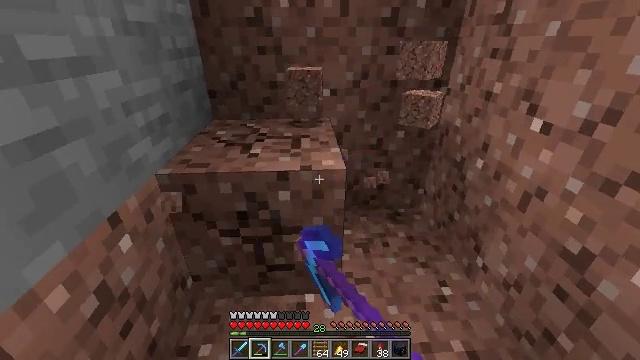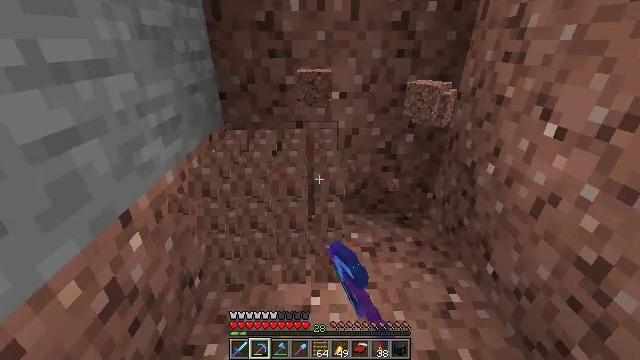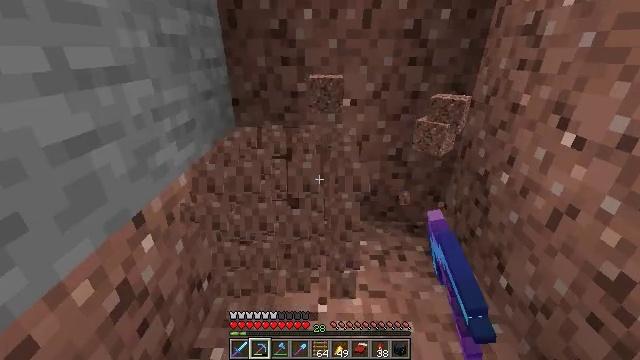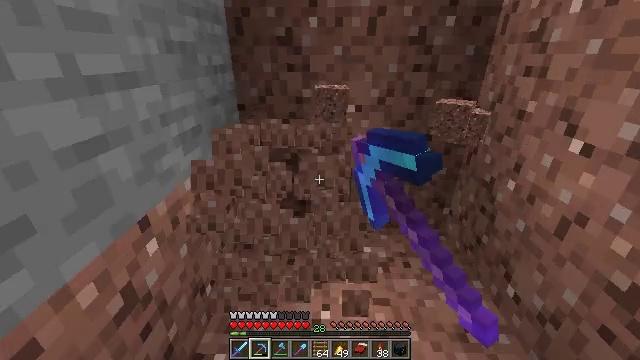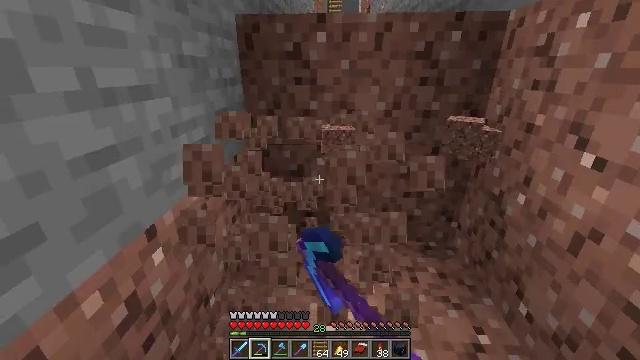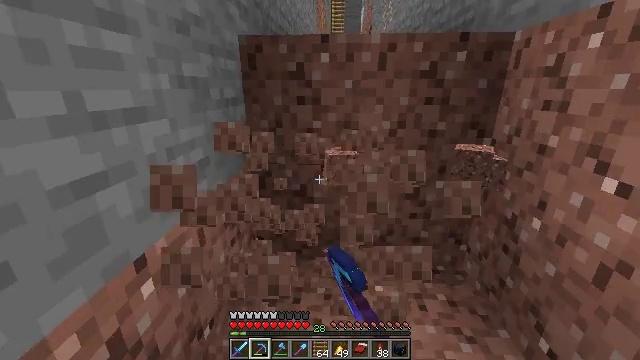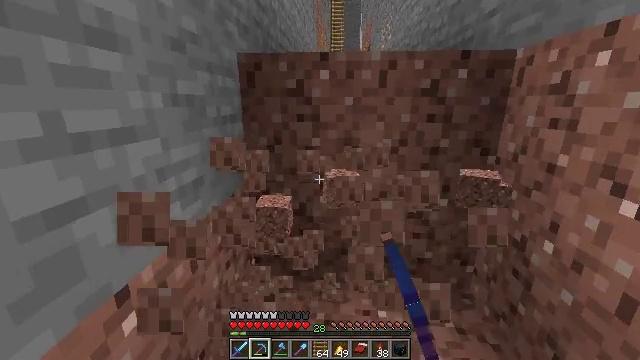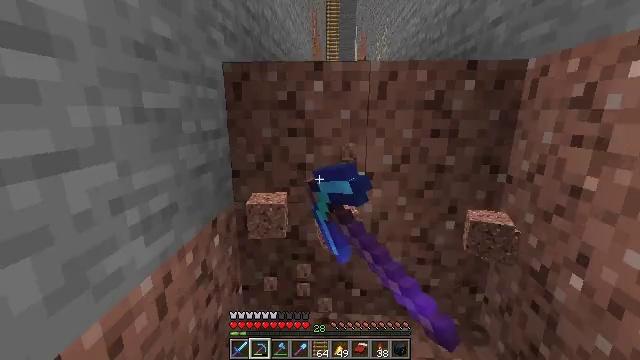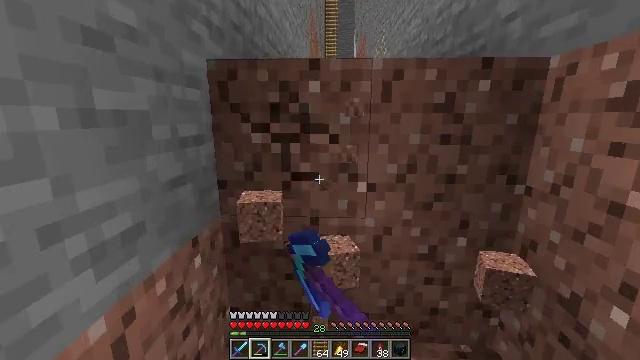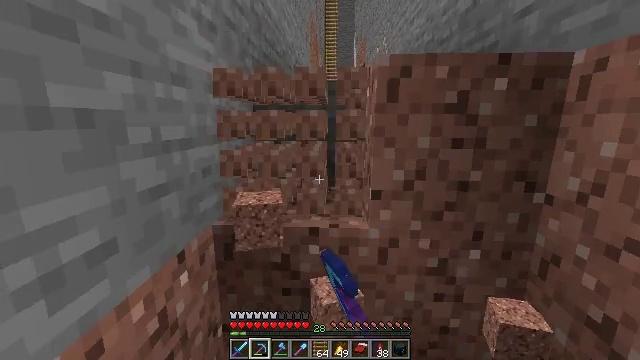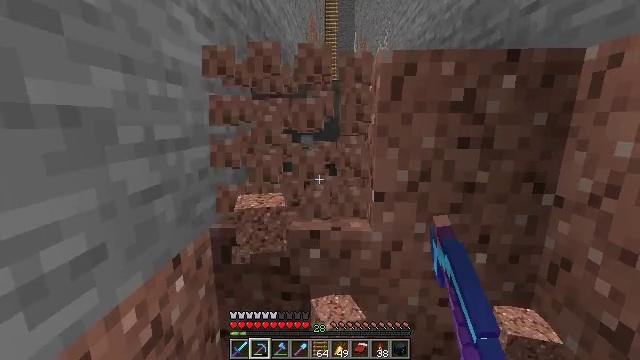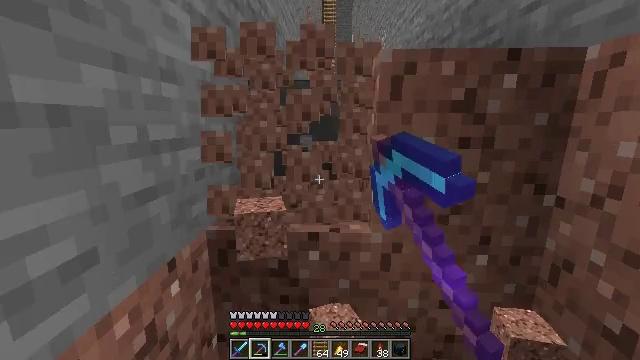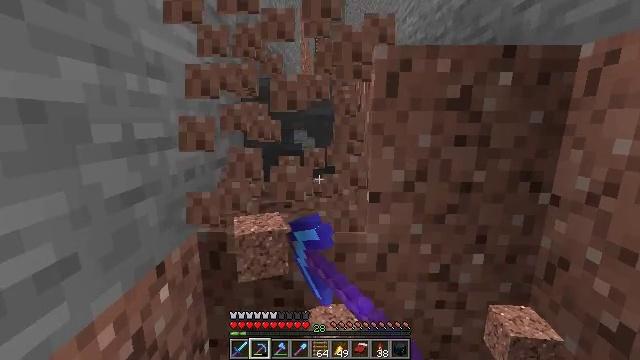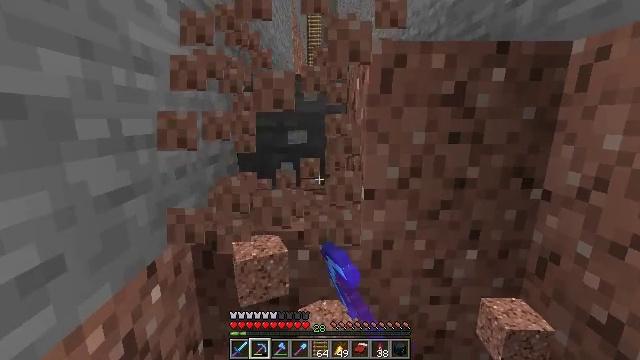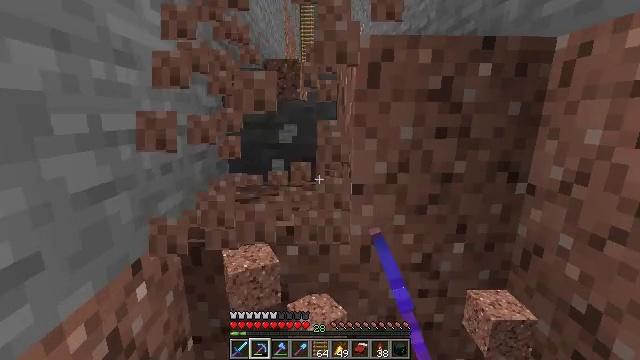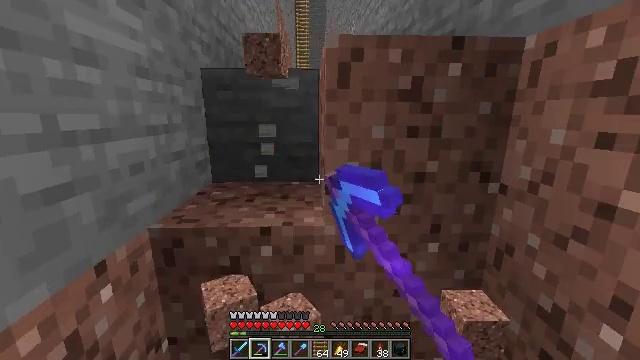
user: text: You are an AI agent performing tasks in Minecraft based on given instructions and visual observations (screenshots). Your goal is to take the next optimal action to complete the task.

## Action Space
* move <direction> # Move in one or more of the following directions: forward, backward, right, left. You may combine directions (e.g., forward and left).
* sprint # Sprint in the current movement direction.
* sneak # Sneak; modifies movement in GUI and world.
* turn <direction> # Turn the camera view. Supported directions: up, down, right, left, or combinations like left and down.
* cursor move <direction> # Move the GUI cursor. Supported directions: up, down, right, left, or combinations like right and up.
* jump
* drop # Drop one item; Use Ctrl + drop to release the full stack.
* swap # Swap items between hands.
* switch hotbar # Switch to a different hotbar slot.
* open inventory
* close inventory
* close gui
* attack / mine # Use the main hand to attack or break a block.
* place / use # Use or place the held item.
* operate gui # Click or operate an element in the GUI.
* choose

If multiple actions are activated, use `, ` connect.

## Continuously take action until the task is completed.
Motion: motion action
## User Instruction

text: Get granite from underground.
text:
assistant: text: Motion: turn left, attack / mine
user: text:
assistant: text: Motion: turn left and up, attack / mine
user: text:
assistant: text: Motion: turn left and up, attack / mine
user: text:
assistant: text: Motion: turn left and up, attack / mine
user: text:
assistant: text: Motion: move forward, turn up, attack / mine
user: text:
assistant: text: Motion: move forward, turn up, attack / mine
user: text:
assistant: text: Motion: move forward, turn up, attack / mine
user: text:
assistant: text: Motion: move forward, attack / mine
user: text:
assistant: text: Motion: attack / mine
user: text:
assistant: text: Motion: attack / mine
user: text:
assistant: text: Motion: attack / mine
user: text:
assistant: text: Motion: turn right, attack / mine
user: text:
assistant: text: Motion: turn right, attack / mine
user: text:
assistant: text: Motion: move right, turn right, attack / mine
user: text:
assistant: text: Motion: move right, attack / mine
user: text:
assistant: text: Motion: move right, attack / mine
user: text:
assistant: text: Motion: attack / mine
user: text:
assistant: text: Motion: attack / mine
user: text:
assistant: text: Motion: attack / mine
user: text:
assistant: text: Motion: attack / mine
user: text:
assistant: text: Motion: turn down, attack / mine
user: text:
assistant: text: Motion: turn left and down, attack / mine
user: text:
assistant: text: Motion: turn down, attack / mine
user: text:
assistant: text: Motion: move left, turn down, attack / mine
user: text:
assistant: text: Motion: move left, attack / mine
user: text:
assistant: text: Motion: move left, attack / mine
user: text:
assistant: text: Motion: attack / mine
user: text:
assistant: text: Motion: attack / mine
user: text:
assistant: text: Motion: attack / mine
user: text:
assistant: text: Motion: attack / mine